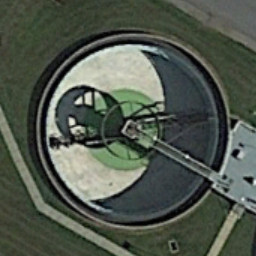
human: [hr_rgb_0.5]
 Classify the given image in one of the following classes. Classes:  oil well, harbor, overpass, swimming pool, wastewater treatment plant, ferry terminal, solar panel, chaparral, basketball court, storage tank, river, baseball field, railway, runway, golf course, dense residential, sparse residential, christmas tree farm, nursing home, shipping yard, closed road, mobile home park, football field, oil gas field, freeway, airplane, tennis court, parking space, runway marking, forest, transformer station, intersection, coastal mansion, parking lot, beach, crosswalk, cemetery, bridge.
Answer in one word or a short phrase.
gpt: wastewater treatment plant